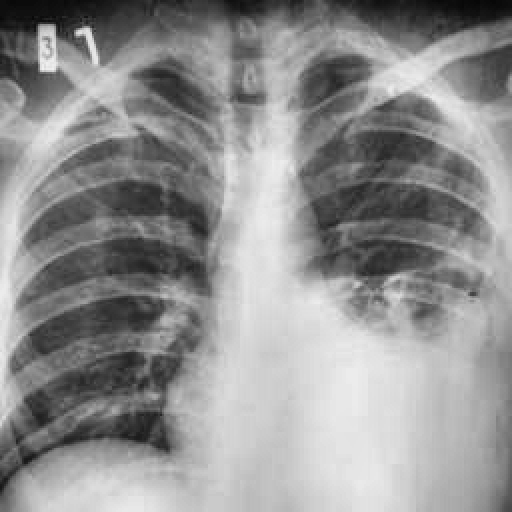
Finding: TUBERCULOSIS